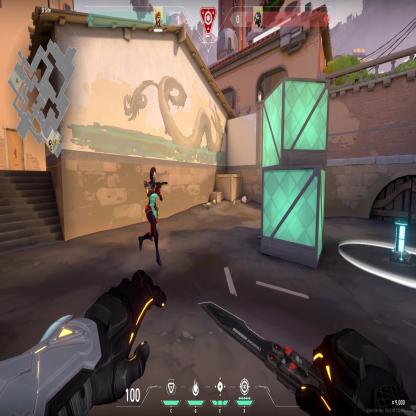
Label: enemy ; planted spike